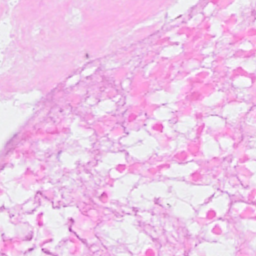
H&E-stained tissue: Breast